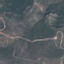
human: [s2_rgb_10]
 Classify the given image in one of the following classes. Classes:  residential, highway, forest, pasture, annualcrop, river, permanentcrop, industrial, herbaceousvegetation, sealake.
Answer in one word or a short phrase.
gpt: HerbaceousVegetation